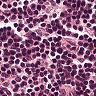
Metastatic tissue present: no